Interaction volume radius: 10 \u00c5
Interaction volume height: 15 \u00c5
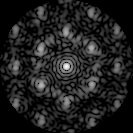
Disorder parameter: 0.5039